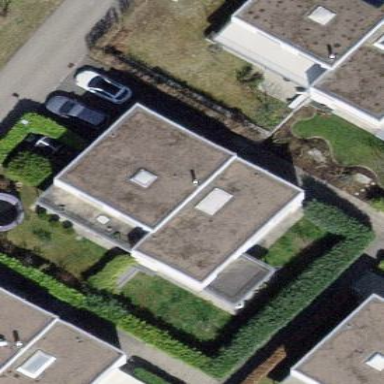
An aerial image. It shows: Simple and straightforward house.